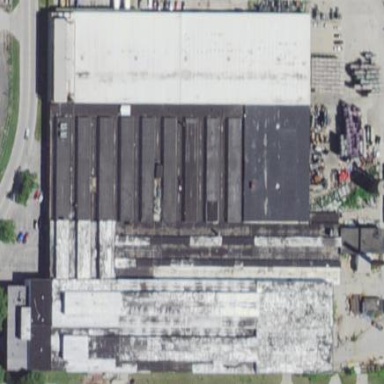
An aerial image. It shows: Industrial building.